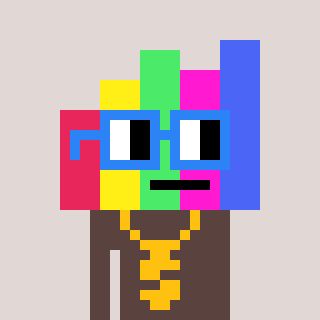
a pixel art character with square blue glasses, a bar chart-shaped head and a darkbrown-colored body on a warm background